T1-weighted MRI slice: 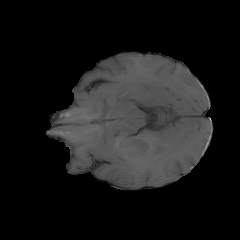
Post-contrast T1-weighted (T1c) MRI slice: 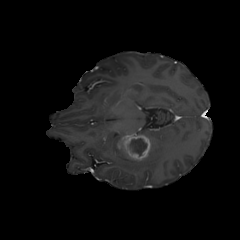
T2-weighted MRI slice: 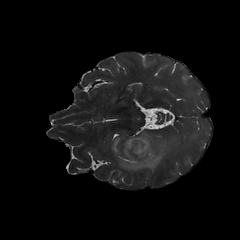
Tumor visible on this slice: yes